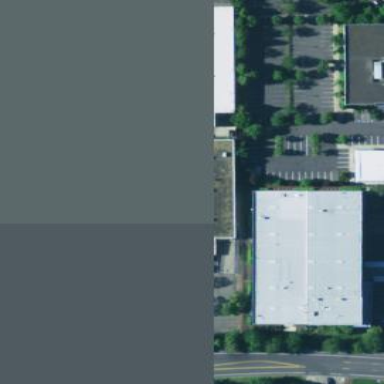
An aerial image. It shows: Building.